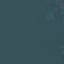
Land use / land cover: SeaLake